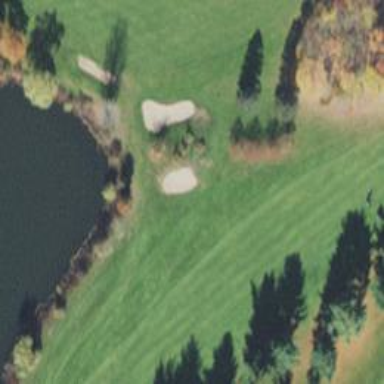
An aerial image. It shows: Golf hole.